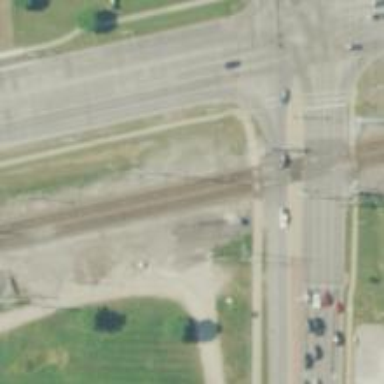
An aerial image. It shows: Crossing for the railway.